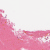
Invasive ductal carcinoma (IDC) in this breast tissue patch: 0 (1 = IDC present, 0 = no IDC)